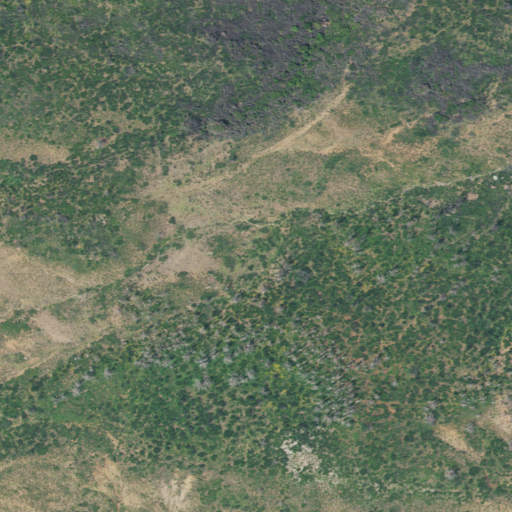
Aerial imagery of depression(s) in California named Boundary Basin containing shrub, grassland, and open development